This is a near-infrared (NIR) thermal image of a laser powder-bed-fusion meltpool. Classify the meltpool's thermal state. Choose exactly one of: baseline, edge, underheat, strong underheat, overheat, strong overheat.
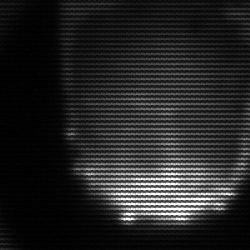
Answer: edge